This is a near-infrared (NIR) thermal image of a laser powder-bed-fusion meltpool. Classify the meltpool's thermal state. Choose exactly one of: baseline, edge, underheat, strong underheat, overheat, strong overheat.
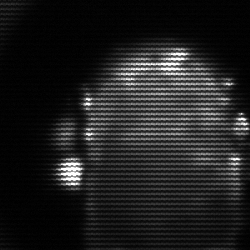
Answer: baseline